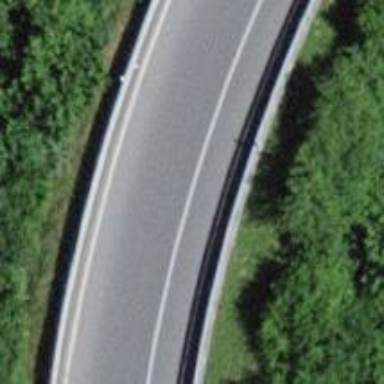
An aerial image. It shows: Motorway link.